Aerial crown-view tile of a tropical tree (Barro Colorado Island, Panama), acquired 20250217:
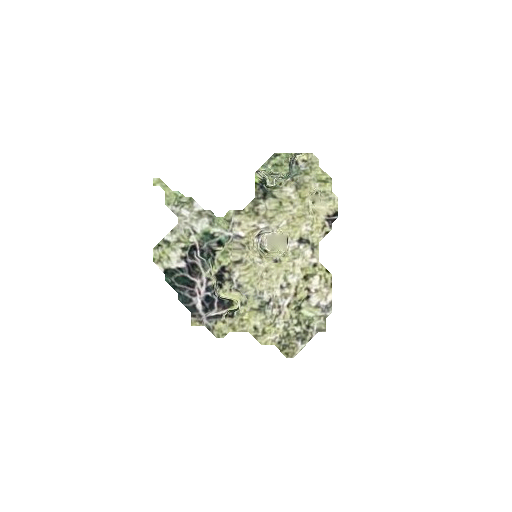
Species: Cordia alliodora
GBIF accepted scientific name: Cordia alliodora
Crown area: 35.474 m²